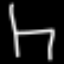
Label: chair